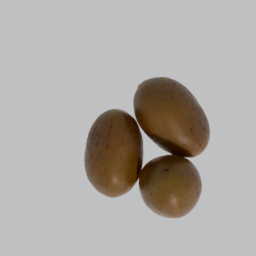
Label: nature